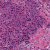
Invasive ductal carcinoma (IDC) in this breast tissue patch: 0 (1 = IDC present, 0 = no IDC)